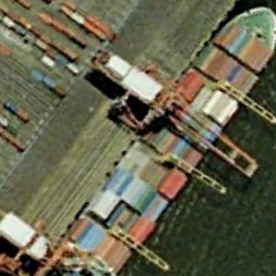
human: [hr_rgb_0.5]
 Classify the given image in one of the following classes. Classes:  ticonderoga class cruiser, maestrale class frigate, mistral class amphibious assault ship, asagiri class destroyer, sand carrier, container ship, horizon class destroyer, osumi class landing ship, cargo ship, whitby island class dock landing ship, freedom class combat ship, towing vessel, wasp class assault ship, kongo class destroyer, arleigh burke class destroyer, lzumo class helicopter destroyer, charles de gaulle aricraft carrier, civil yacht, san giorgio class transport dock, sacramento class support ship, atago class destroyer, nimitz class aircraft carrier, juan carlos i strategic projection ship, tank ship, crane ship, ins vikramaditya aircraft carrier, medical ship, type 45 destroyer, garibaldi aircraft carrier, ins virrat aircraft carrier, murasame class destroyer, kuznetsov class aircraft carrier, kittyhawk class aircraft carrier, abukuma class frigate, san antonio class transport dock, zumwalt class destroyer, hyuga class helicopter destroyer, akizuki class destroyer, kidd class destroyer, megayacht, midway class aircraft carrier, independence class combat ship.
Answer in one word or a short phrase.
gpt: Container ship